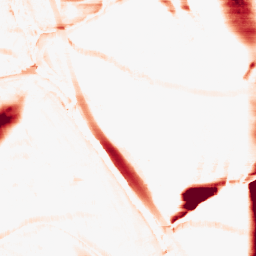
Category: morphological
Decomposition family: morphological_rect
Decomposition parameters: operation: opening
width: 50
height: 10
Upsampling method: sinc_blackman
Upsampling parameters: scale: 2
kernel_size: 8
Upsampling scale: 2